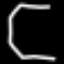
Label: octagon